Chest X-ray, AP view. Patient: 57 years old, sex M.
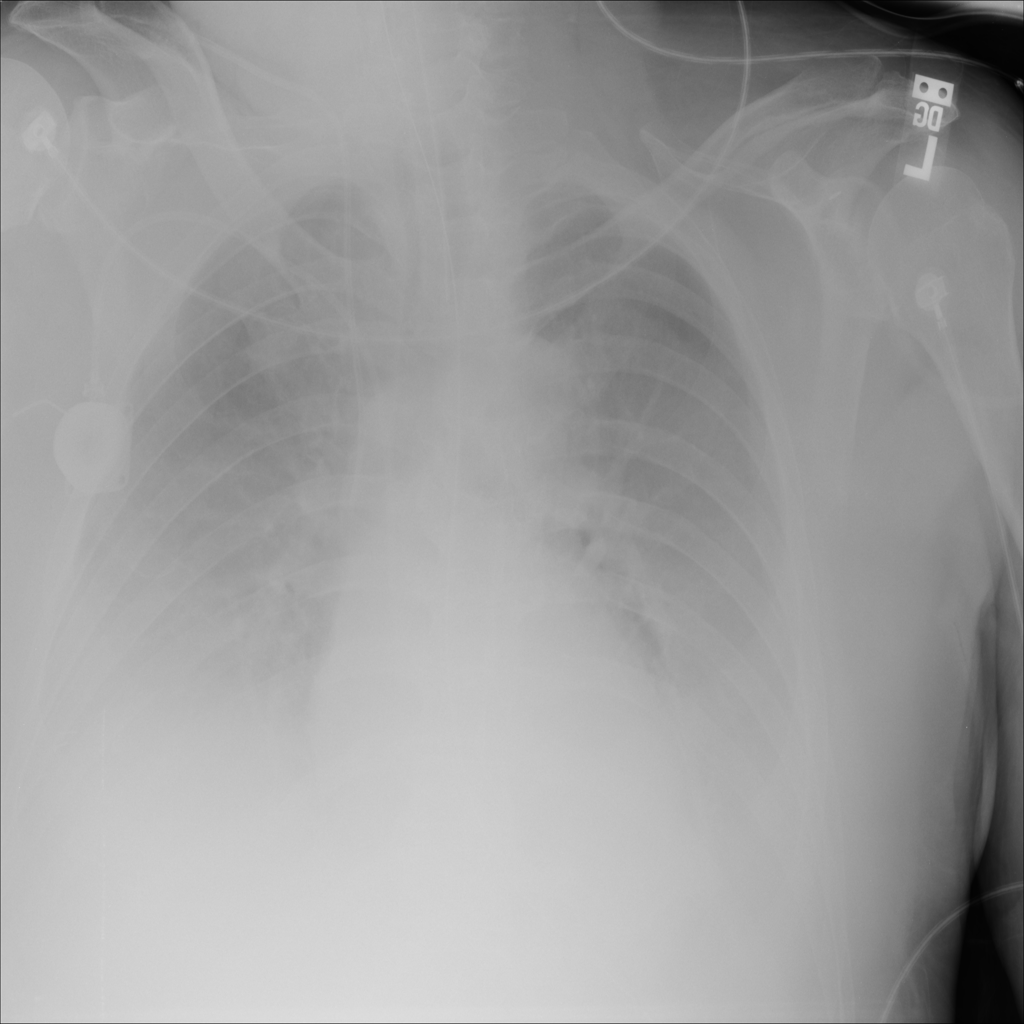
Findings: Infiltration